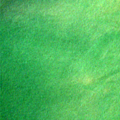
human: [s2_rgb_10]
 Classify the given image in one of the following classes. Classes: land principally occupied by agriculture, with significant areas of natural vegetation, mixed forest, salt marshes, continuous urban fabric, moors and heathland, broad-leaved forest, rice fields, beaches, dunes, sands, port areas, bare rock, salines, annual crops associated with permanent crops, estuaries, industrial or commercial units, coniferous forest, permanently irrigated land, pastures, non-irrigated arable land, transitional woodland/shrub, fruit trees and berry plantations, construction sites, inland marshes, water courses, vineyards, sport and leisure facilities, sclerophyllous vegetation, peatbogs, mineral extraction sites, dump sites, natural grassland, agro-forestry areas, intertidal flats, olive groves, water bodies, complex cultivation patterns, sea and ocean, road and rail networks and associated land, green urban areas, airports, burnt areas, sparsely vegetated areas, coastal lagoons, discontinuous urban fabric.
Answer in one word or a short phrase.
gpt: estuaries